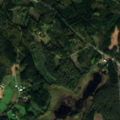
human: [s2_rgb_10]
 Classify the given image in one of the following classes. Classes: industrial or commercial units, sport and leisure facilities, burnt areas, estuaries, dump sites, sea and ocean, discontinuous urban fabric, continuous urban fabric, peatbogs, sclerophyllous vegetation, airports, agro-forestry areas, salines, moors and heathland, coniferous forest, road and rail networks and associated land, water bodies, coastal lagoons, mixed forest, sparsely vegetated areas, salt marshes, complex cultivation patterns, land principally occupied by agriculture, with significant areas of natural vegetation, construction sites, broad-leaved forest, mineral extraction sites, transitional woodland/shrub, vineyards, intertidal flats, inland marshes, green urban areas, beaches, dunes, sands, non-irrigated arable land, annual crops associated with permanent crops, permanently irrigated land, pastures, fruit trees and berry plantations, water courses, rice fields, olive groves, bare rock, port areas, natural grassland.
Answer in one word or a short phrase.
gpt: land principally occupied by agriculture, with significant areas of natural vegetation, coniferous forest, mixed forest